Field crop: maize
Growth stage: 2
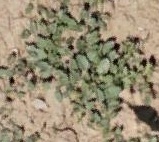
Species: convolvulus